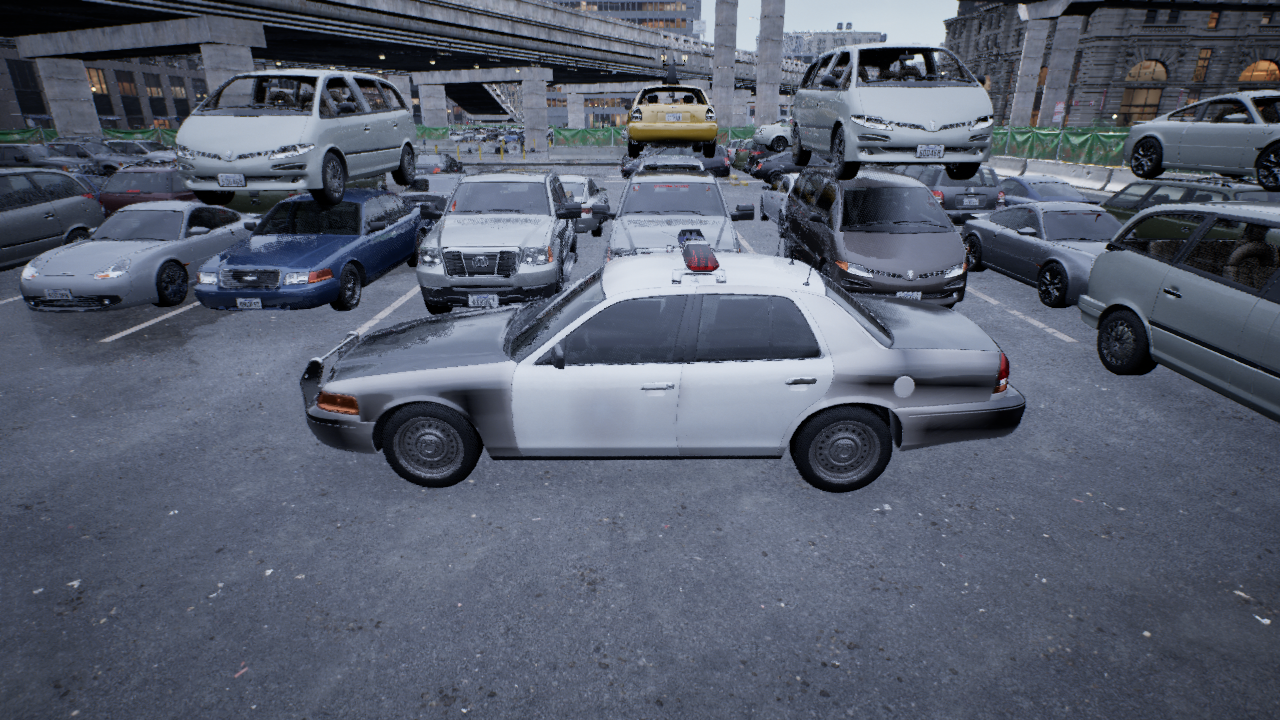
Venue: arterial
Lighting: overcast
Vehicle rig: sedan